Question: I have 2 Tables: 'People' and 'Writings'. I would like to get list of 3 people who wrote the most books.
Tables:

I would like to get top 3 people who have most books written (book = theme). And they should be ordered from the most to least (I mean those 3 people).
I tried to do it like this:
'''
SELECT People.Name, People.Secondname,
People.City, COUNT( Writings.Author) AS Kiekis
FROM Writings, People
WHERE CONCAT (People.Name, ' ',People.Secondname) = Writings.Author
GROUP BY Kiekis DESC LIMIT 3;
'''
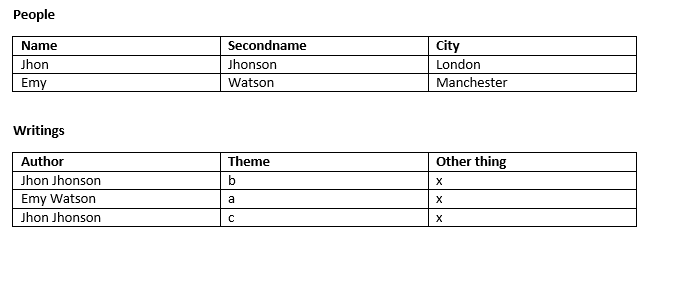
Answer: '''
SELECT Author, COUNT(*)
FROM People, Writings
WHERE CONCAT (People.Name, ' ',People.Secondname) = Writings.Author
GROUP BY Author
ORdER BY COUNT(*) DESC
LIMIT 3
'''
But really weird join between tables, I mean it would be better to use author_id in 1st table.